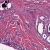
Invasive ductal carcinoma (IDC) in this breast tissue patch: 1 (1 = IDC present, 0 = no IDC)